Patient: sex M, age 32
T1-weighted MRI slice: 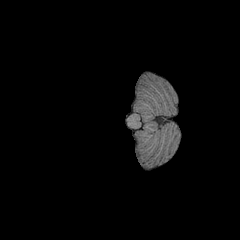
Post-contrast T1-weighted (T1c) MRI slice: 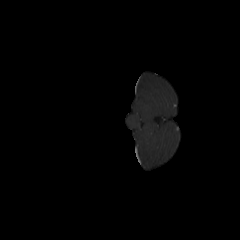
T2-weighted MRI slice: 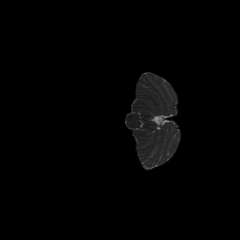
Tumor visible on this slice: no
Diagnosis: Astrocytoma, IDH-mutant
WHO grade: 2